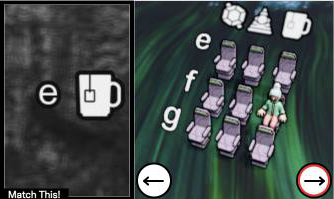
Task: seats
Answer: no